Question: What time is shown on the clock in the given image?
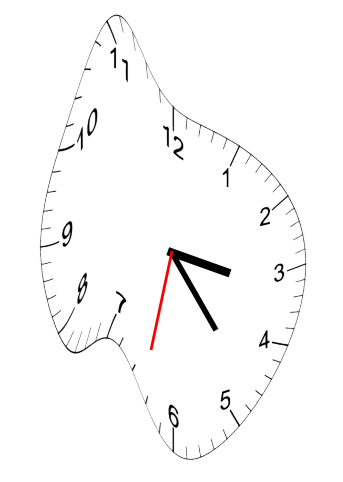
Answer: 03:23:32